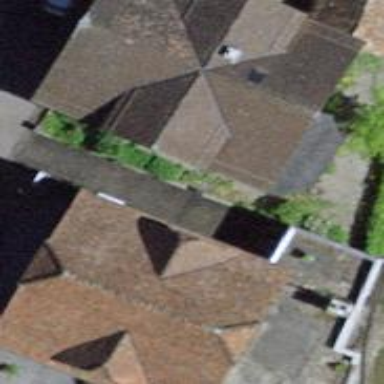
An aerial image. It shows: Detached building.